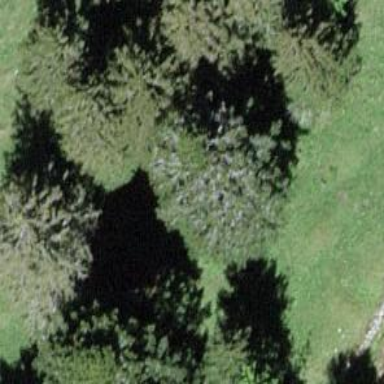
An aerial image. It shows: Needle-leaved tree in its natural environment.